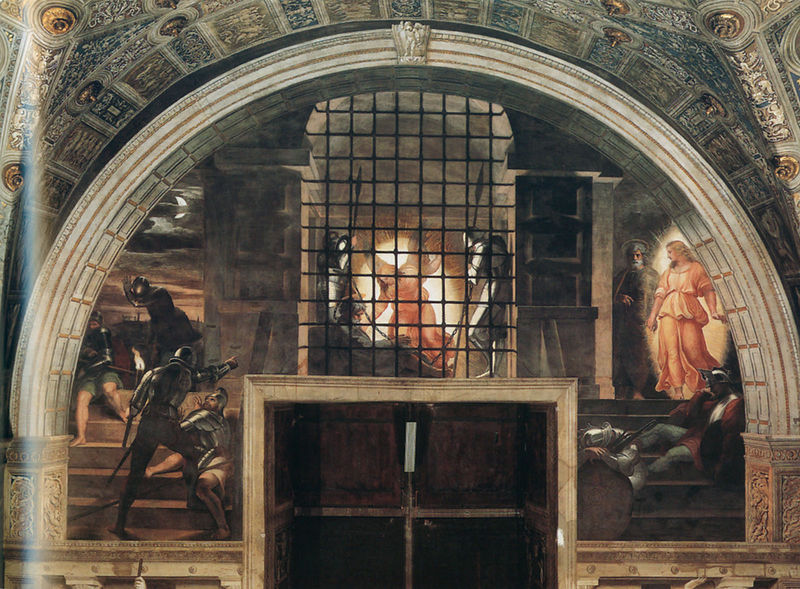
Titel: Die Befreiung des Heiligen Peters
Künstler: Sanzio Raphael
Institution: Rom, Vatican, Stanza d´Eliodoro
Schlagwörter: dunkel, himmel, kampf, weiß, licht, mitte, nacht, orange, schwarz, säule, tür, rot, wolke, malerei, stein, gitter, kirche, decke, renaissance, engel, statue, beine, liegen, schlafen, bogen, italien, figuren, rundbogen, schlacht, treppe, soldaten, stufen, tor, foto, schild, mond, gewölbe, halbmond, gefangen, waffen, helm, ritter, rüstung, buchseite, schein, helme, gefängnis, christus, grab, jesus, jesus christus, heiliger, lanzen, opfer, fresko, erleuchtung, jünger, erzengel, wachen, erlöser, kassette, rüstungen, stiegen, stiege, apostel, glorie, überfang, messias, gottessohn, sohn gottes, christkind, ststuen, überwanf, christkönig, heilland, erretter, jesus von nazaret